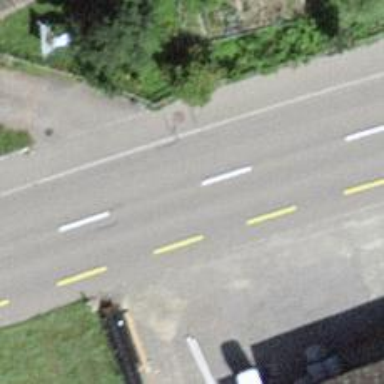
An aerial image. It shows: Primary road with asphalt surface.